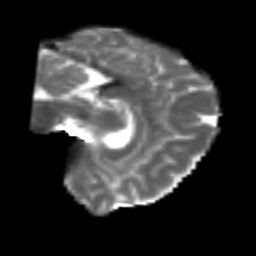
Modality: T2w
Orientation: sagittal
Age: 45
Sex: female
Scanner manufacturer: siemens
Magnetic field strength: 3 T
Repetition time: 4.987 s
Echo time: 0.0792 s